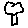
Label: tree